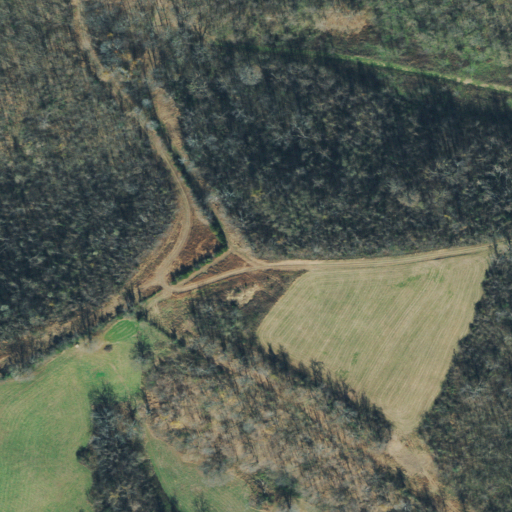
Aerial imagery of mountain in Tennessee named Maple Hill containing deciduous forest, pasture, and mixed forest